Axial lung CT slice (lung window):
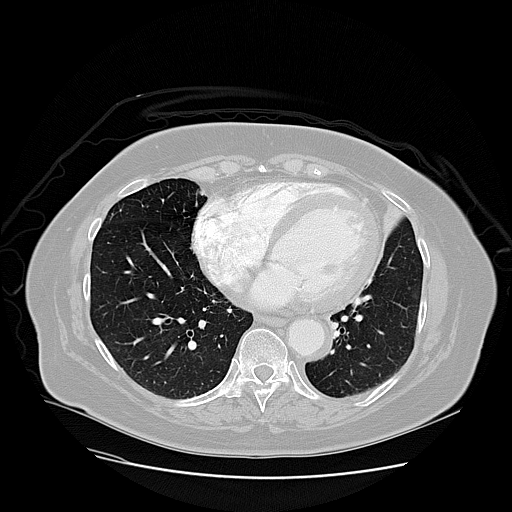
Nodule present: no